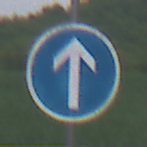
Verkehrszeichen: VorgeschriebeneFahrtrichtungGeradeaus
Umgebung: Outdoor, RoadRail
Tageszeit: Midday
Wetter: PartlyCloudy
Licht: Natural
Jahreszeit: NotSpecified
Kontrast: LowContrast